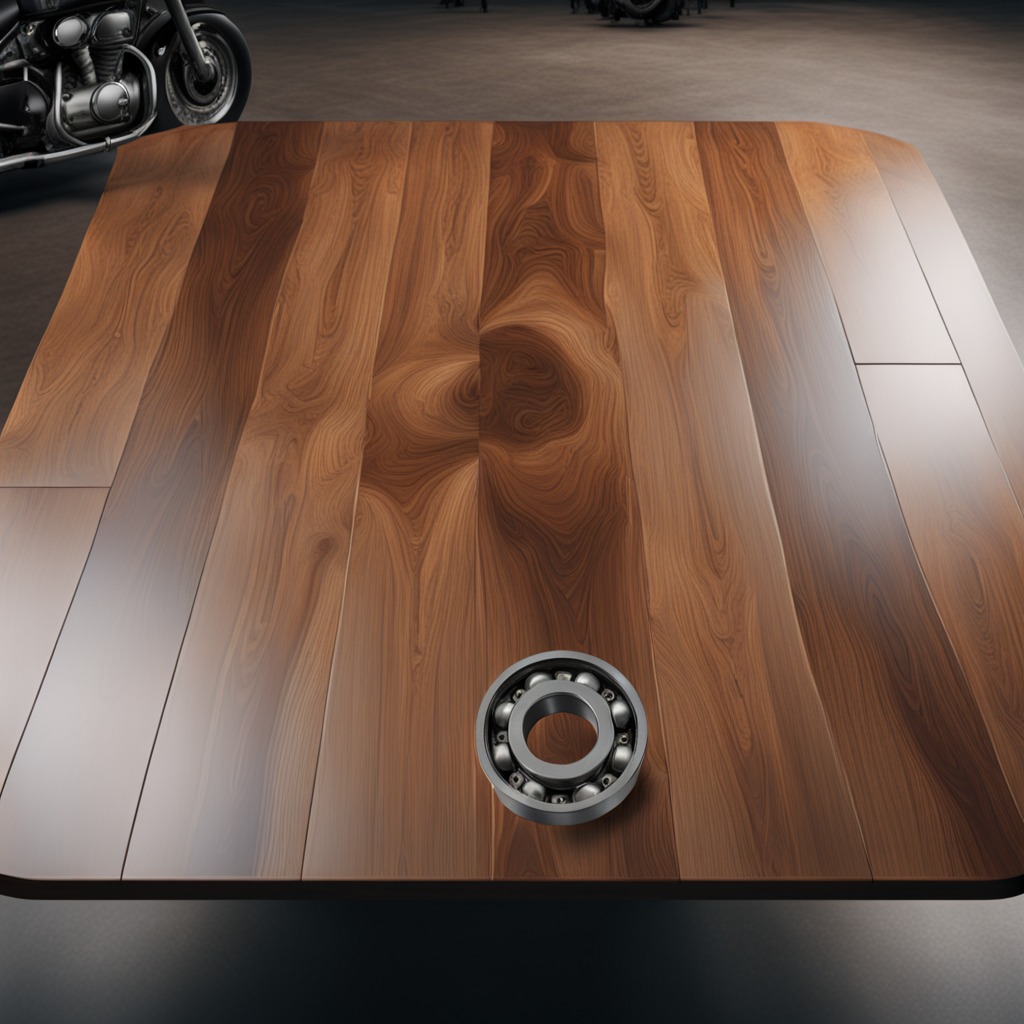
A metal ball bearing lies on an oil-spilled wooden table in a vintage motorcycle garage.